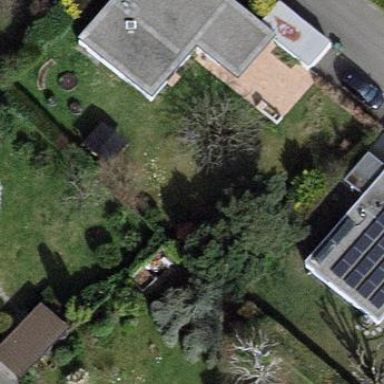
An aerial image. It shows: Garden enclosed by fence.